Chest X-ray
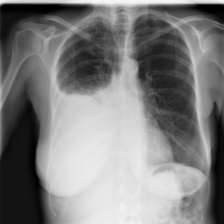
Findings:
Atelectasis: negative
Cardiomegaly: negative
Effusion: positive
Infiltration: negative
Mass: negative
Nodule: negative
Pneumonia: negative
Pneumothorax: negative
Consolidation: negative
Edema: negative
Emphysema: positive
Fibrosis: negative
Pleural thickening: negative
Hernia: negative